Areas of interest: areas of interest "Industrial Building"
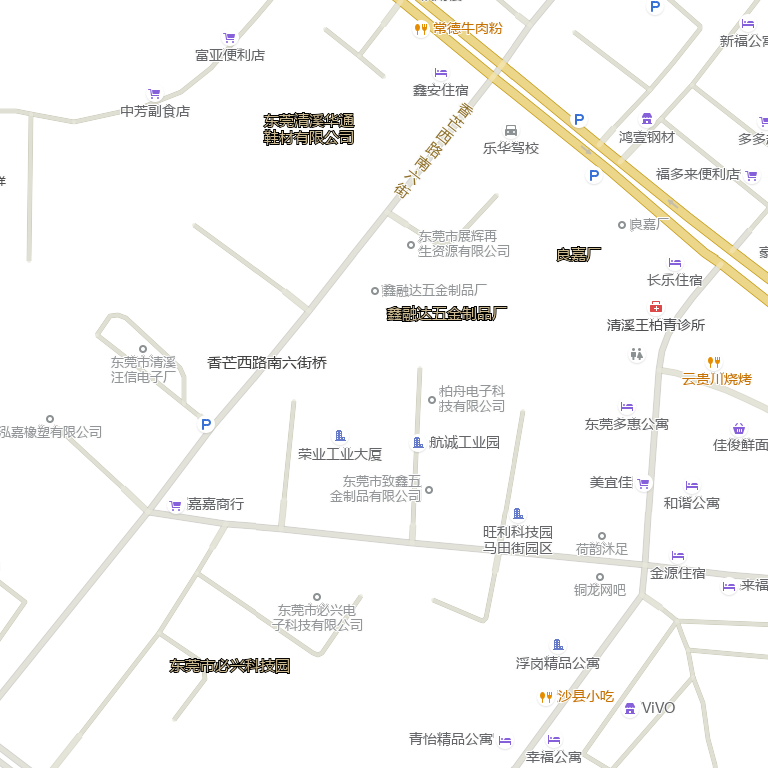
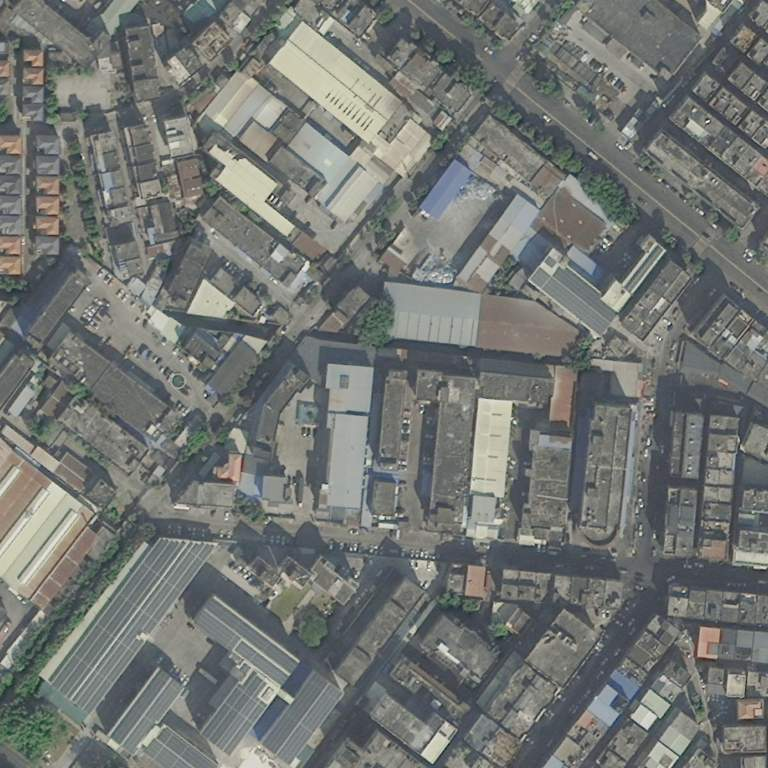